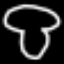
Label: mushroom